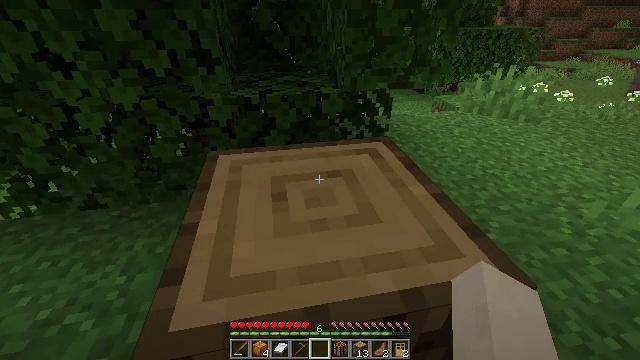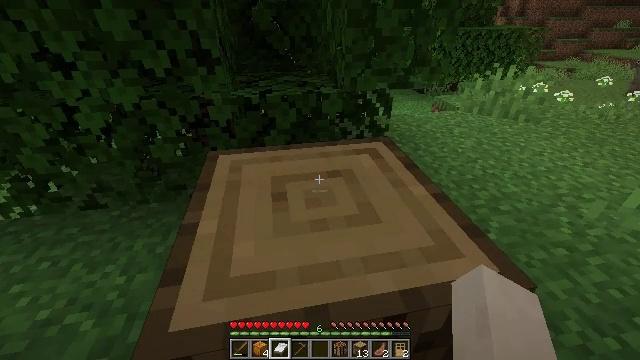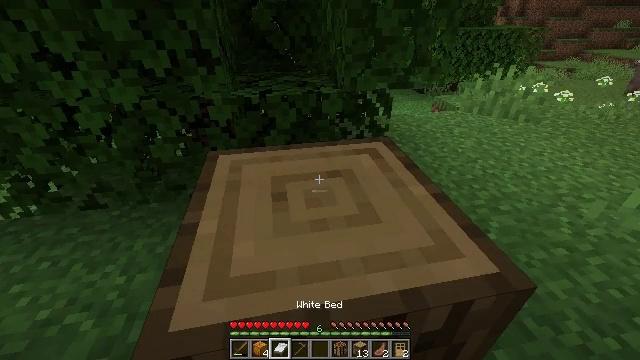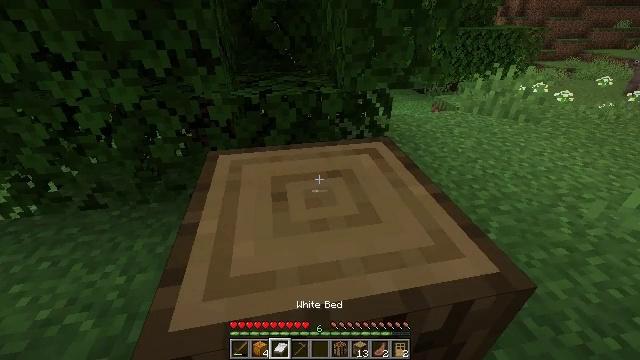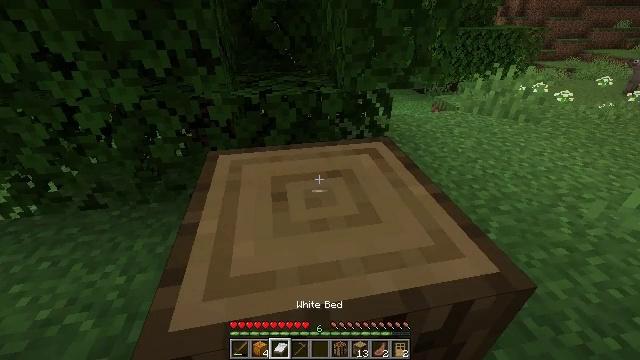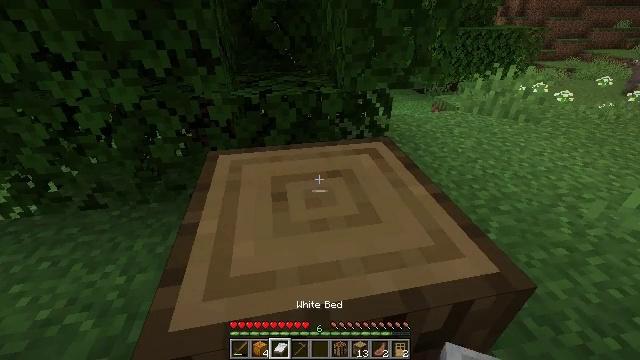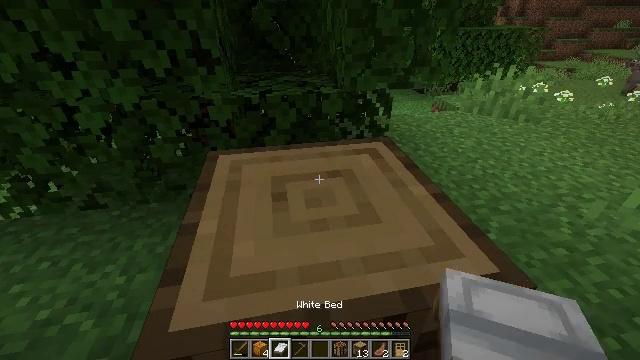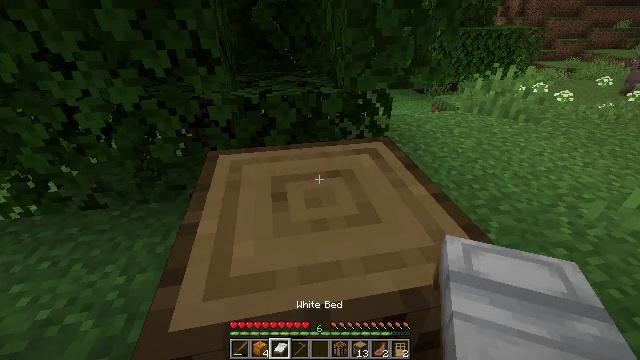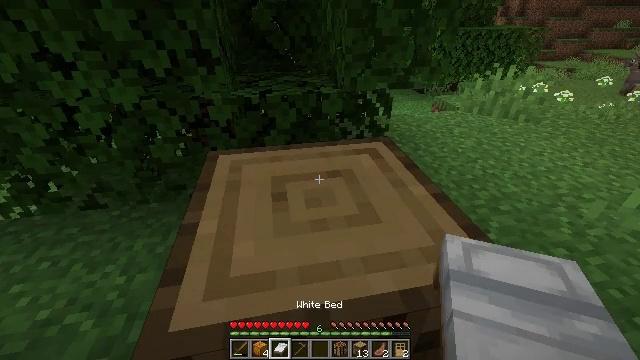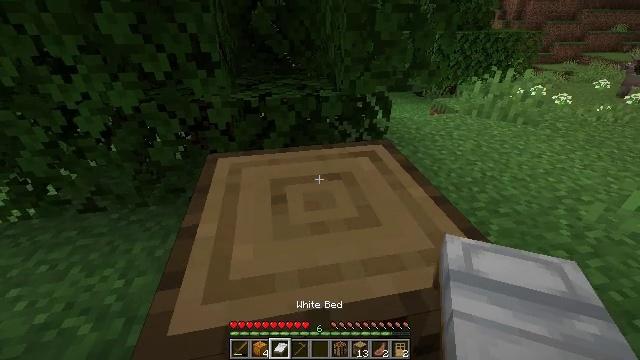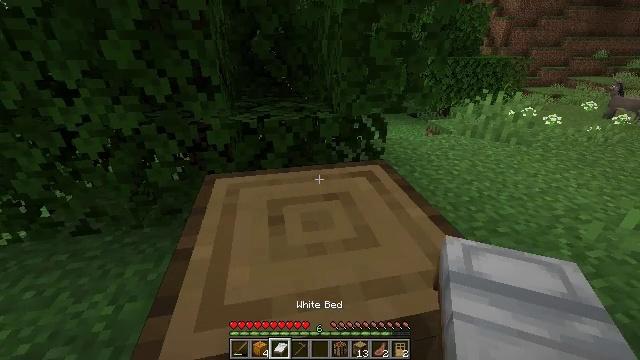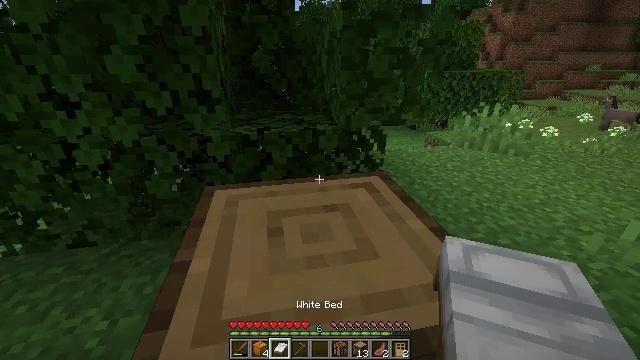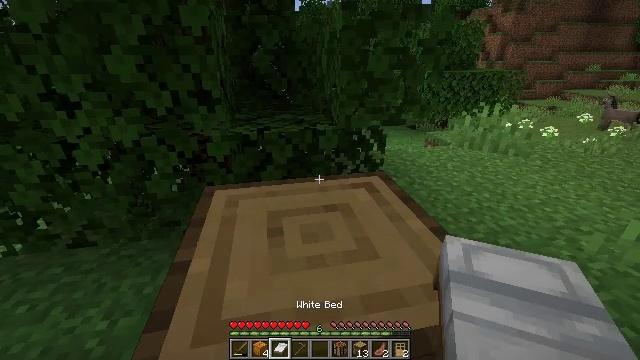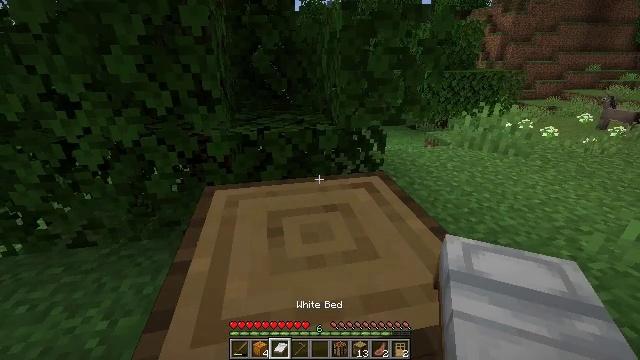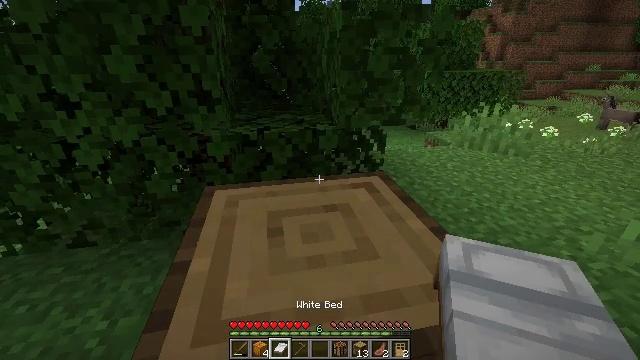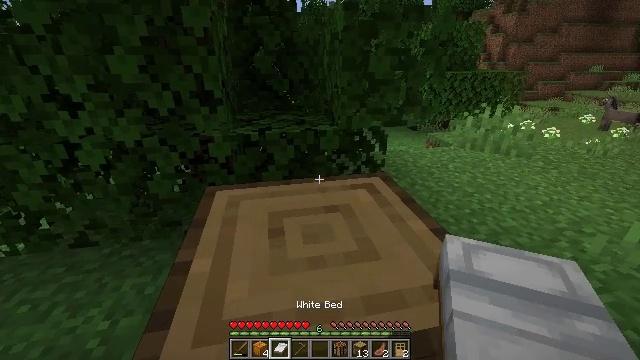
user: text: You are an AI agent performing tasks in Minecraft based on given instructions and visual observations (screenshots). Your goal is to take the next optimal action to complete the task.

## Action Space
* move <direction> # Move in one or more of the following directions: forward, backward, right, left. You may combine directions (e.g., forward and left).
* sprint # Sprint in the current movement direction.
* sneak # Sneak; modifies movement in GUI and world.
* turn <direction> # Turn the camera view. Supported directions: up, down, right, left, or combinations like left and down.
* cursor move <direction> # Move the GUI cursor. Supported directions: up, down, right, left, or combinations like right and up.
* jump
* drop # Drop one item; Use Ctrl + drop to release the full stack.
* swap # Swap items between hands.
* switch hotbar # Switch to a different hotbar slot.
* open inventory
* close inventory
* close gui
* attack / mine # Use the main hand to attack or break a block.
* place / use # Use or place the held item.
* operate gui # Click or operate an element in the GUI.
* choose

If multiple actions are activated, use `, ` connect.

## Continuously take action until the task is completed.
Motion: motion action
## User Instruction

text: Mine the oak log.
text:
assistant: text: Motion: switch to hotbar 3
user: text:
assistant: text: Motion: switch to hotbar 3
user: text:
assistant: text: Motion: switch to hotbar 3
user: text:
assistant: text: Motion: no_op
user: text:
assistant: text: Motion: no_op
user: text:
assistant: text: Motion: no_op
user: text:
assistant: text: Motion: no_op
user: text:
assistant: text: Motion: no_op
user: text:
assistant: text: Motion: no_op
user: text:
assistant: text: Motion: turn up
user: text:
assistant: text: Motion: turn up
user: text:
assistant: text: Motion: no_op
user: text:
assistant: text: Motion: no_op
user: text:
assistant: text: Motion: no_op
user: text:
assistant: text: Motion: no_op
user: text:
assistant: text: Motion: no_op
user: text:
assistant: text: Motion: switch to hotbar 4
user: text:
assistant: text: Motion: switch to hotbar 4
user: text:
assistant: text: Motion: switch to hotbar 4
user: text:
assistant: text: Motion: switch to hotbar 4
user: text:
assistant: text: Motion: no_op
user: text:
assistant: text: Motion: no_op
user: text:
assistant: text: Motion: no_op
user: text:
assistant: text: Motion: no_op
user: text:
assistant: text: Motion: no_op
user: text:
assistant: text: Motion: no_op
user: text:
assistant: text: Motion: no_op
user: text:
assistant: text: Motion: no_op
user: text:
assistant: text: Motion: no_op
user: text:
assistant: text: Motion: turn right and down